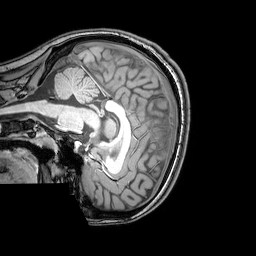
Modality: T1w
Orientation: sagittal
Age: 20
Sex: female
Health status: healthy
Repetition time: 0.081 s
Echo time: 0.037 s